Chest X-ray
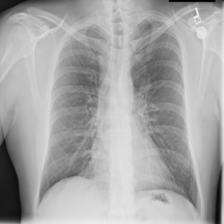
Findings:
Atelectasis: negative
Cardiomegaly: negative
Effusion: negative
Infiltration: negative
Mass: negative
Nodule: negative
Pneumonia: negative
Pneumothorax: negative
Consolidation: negative
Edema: negative
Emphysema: negative
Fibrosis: negative
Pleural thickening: negative
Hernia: negative